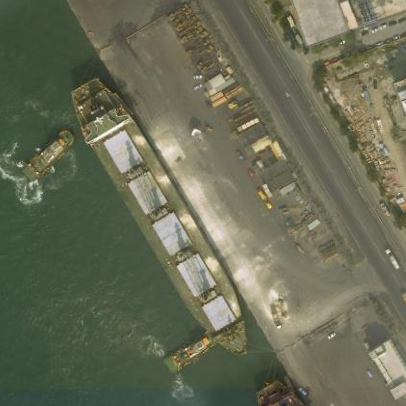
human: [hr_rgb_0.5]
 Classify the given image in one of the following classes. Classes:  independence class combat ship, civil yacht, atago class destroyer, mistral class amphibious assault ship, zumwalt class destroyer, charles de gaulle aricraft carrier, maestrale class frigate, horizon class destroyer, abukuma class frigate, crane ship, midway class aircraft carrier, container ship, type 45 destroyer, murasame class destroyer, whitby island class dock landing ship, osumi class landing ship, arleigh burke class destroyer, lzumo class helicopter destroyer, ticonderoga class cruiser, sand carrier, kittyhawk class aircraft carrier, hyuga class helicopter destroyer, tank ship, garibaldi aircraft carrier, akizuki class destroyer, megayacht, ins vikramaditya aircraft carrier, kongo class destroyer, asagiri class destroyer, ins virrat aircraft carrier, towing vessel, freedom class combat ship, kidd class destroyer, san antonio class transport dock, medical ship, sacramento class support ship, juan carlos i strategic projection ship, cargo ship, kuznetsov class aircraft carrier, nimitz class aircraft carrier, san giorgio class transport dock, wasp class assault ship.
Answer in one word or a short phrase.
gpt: Cargo ship